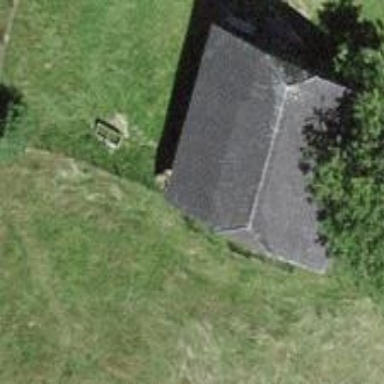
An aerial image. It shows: Rural barn.